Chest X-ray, PA view. Patient: 48 years old, sex F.
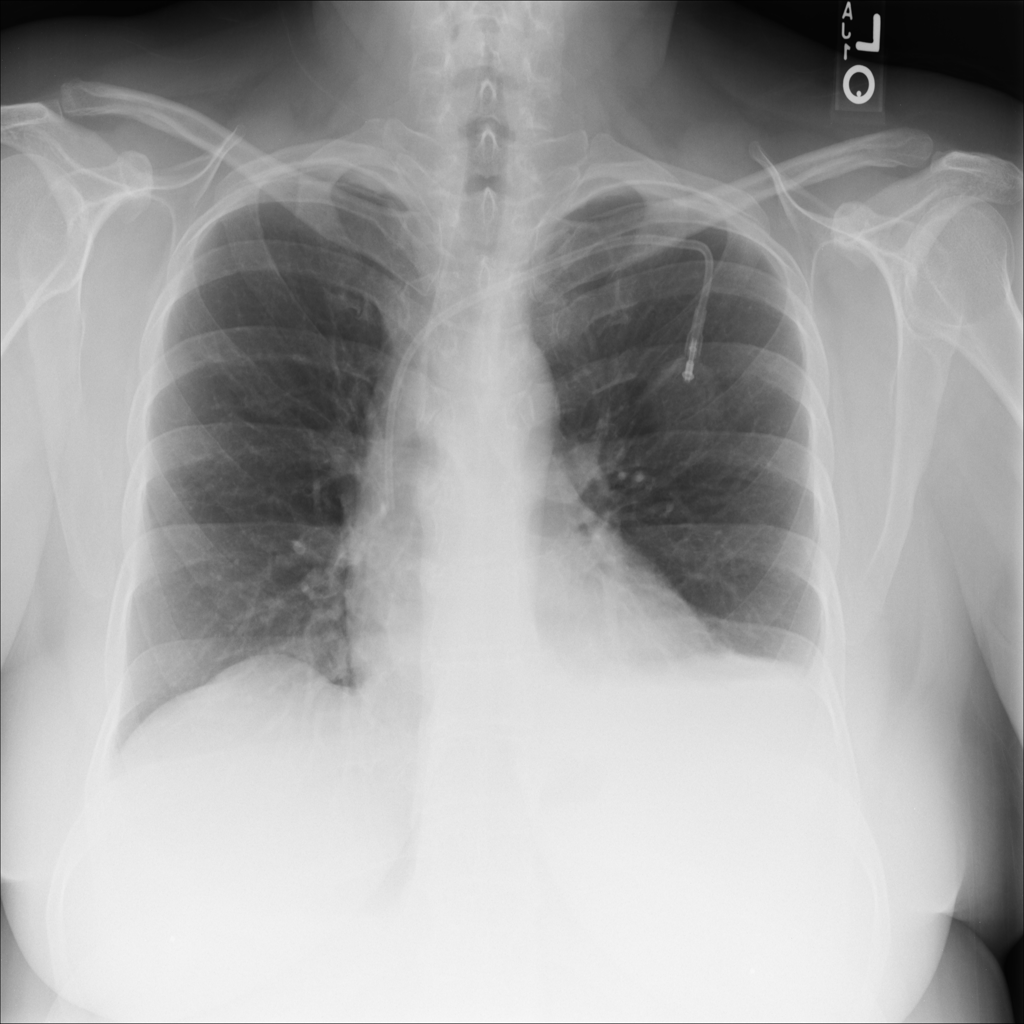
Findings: Atelectasis